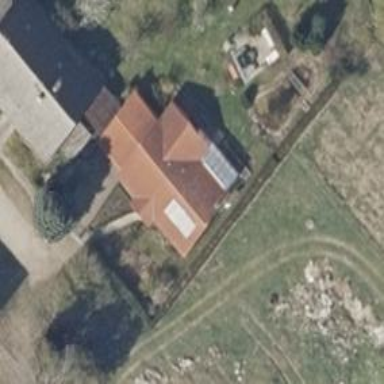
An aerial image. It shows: Detached building.